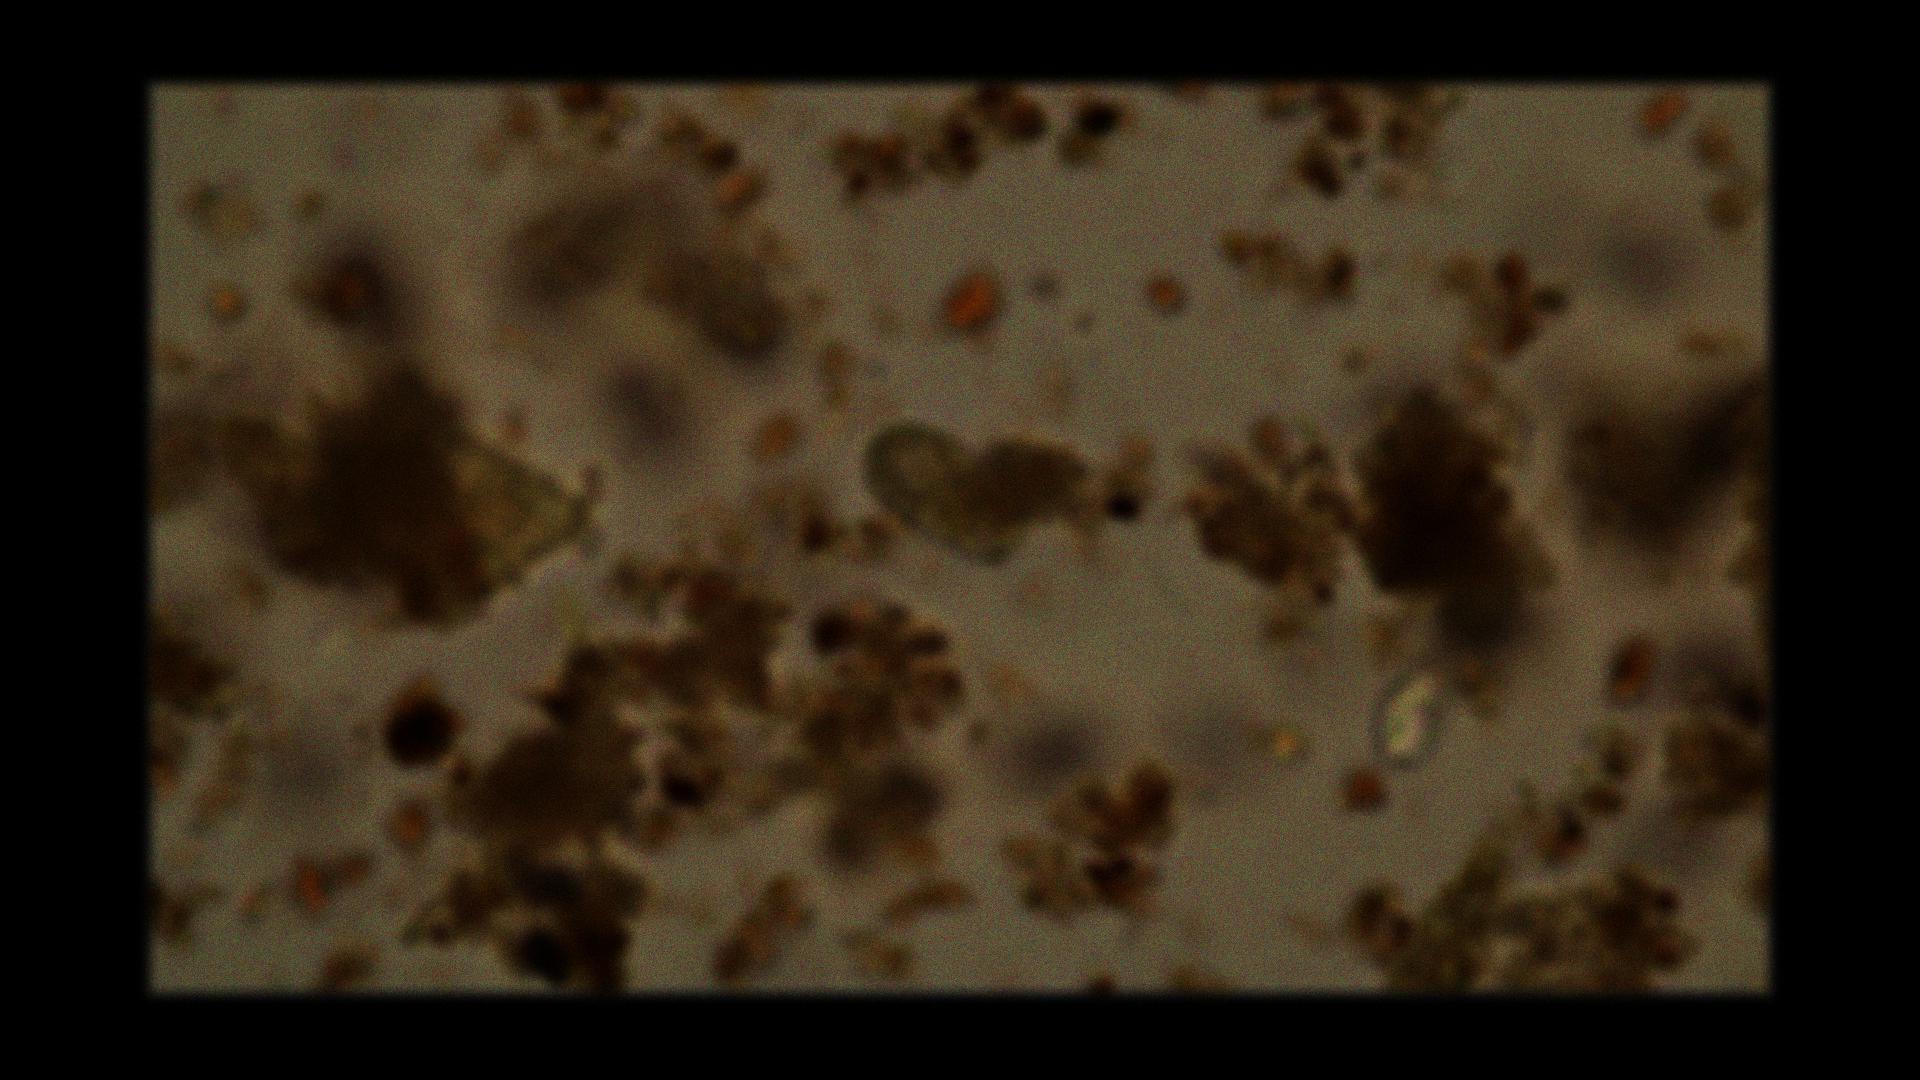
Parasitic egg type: Hookworm egg